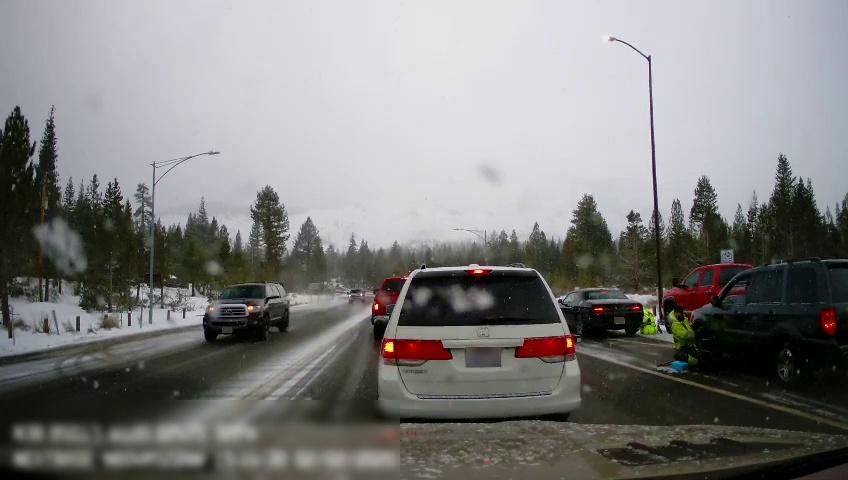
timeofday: Day
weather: Snowy
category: Drivable Space
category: Vehicles | Van
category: Vehicles | SUV
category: Vehicles | Truck
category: Pedestrians
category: Pedestrians
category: Vehicles | Car
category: Vehicles | Truck
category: Vehicles | SUV
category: Vehicles | SUV
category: Lanes | Current Lane
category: Lanes | Alternate Lane
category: Lanes | Alternate Lane
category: Lanes | Alternate Lane
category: Traffic | Signs